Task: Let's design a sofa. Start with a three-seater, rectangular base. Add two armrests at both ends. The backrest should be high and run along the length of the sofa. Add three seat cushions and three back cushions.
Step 5:
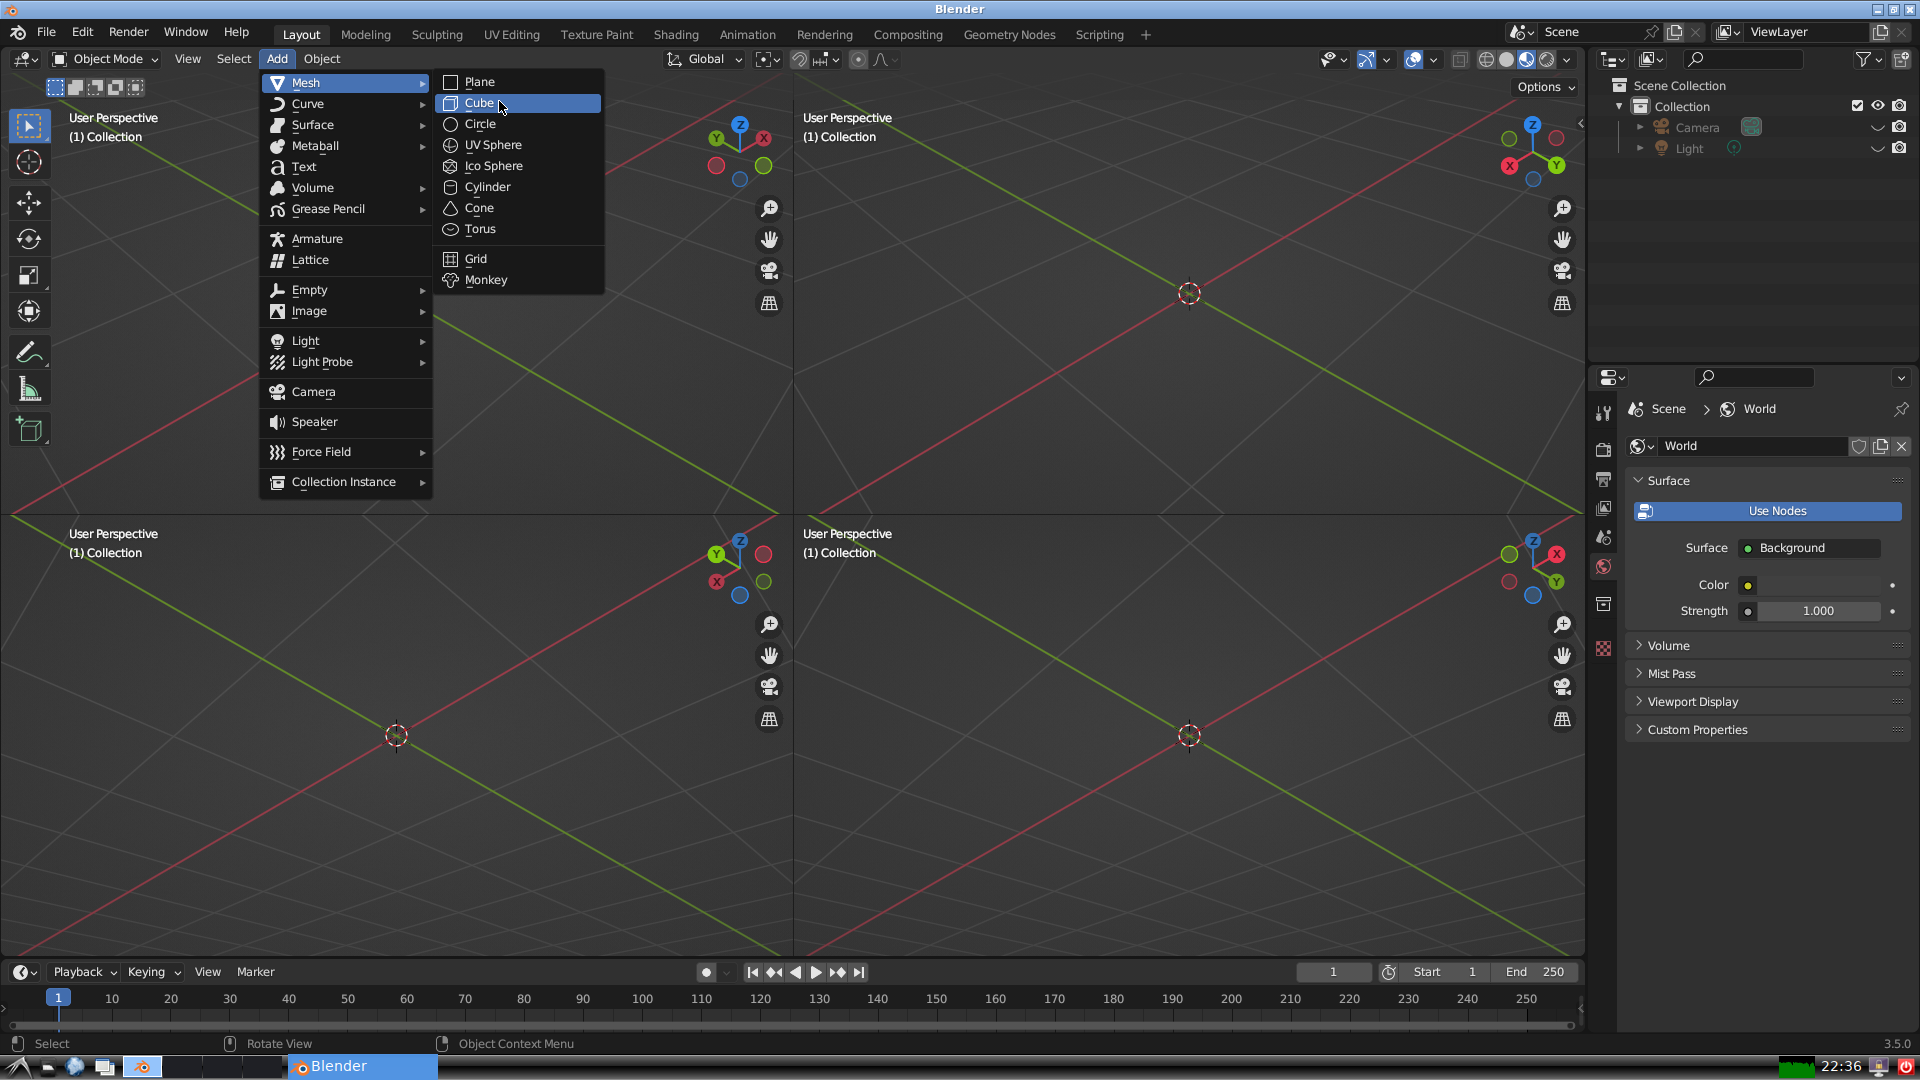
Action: {"mouse_move": [270, 757]}